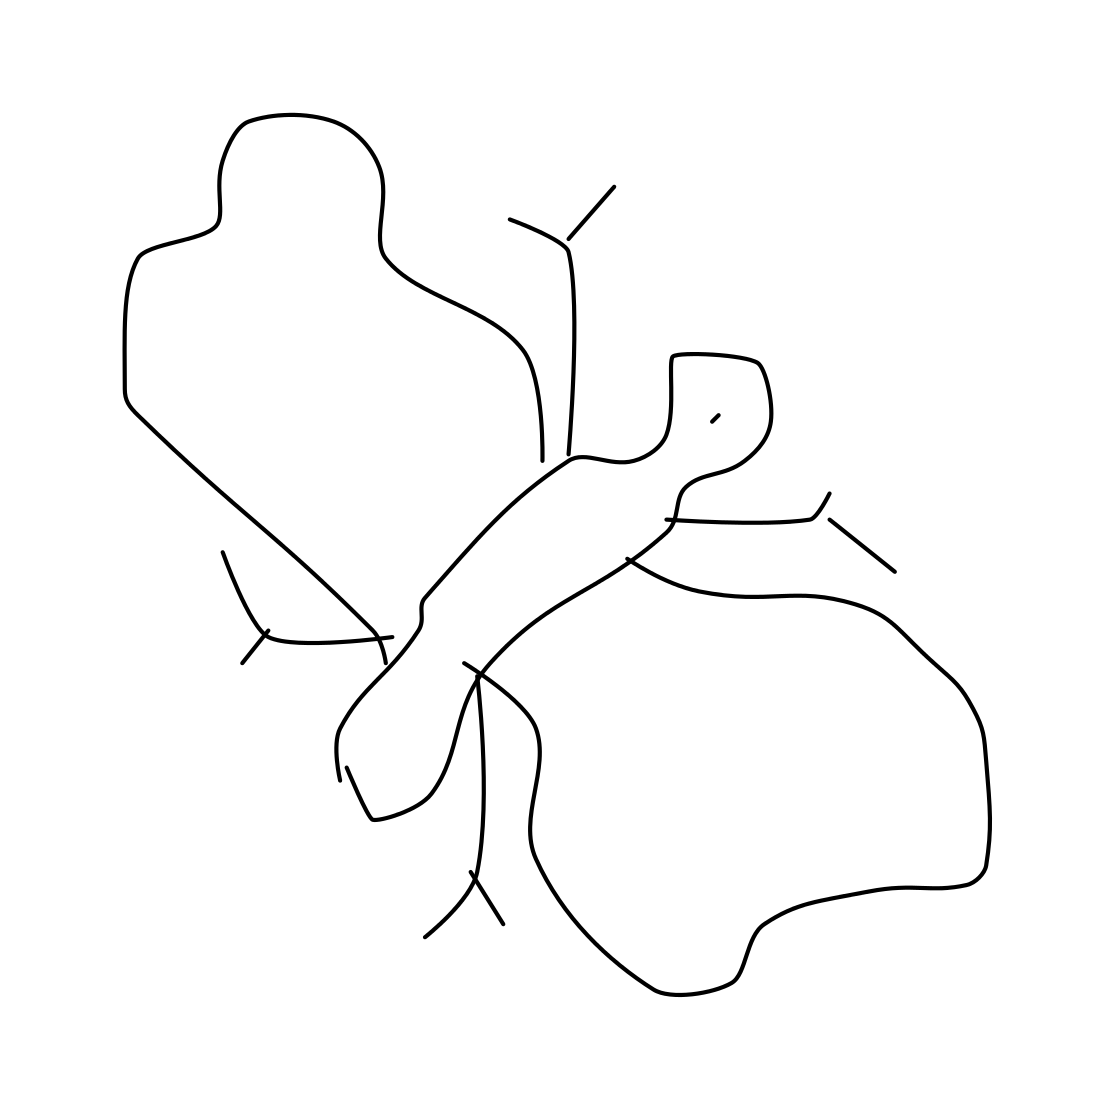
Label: mosquito